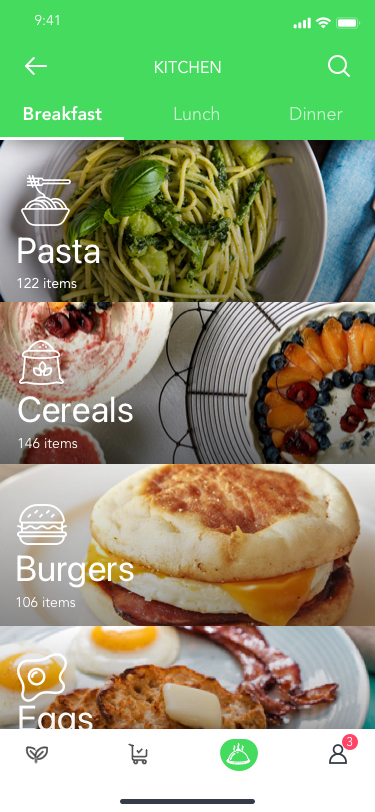
Text in this UI design:
Eggs
Burgers
106 items
Cereals
146 items
Pasta
122 items
Breakfast
Lunch
Dinner